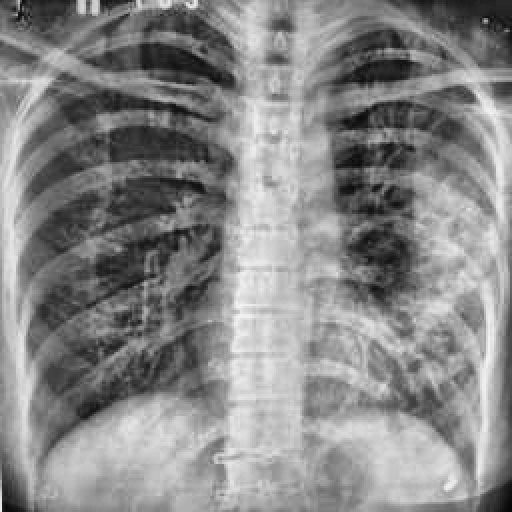
Finding: TUBERCULOSIS